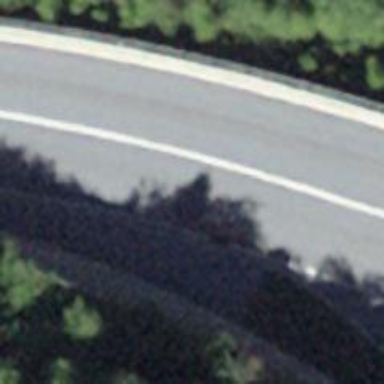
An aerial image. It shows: Asphalt road classified as primary highway.